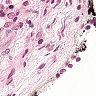
Metastatic tissue present: no